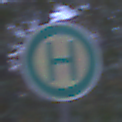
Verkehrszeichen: Haltestelle
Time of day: Night
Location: Outdoor (Suburban)
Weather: PartlyCloudy
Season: NotSpecified
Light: Artificial